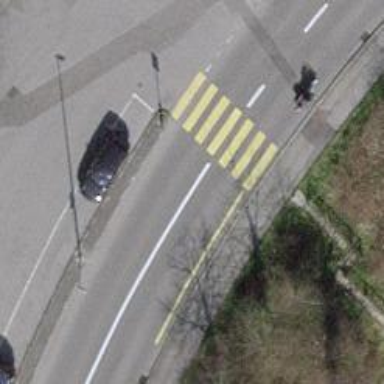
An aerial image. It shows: Set of steps on the road.